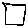
Label: square